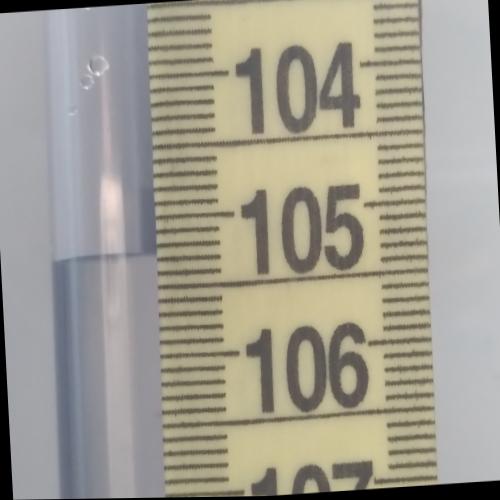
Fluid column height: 105.3 cm